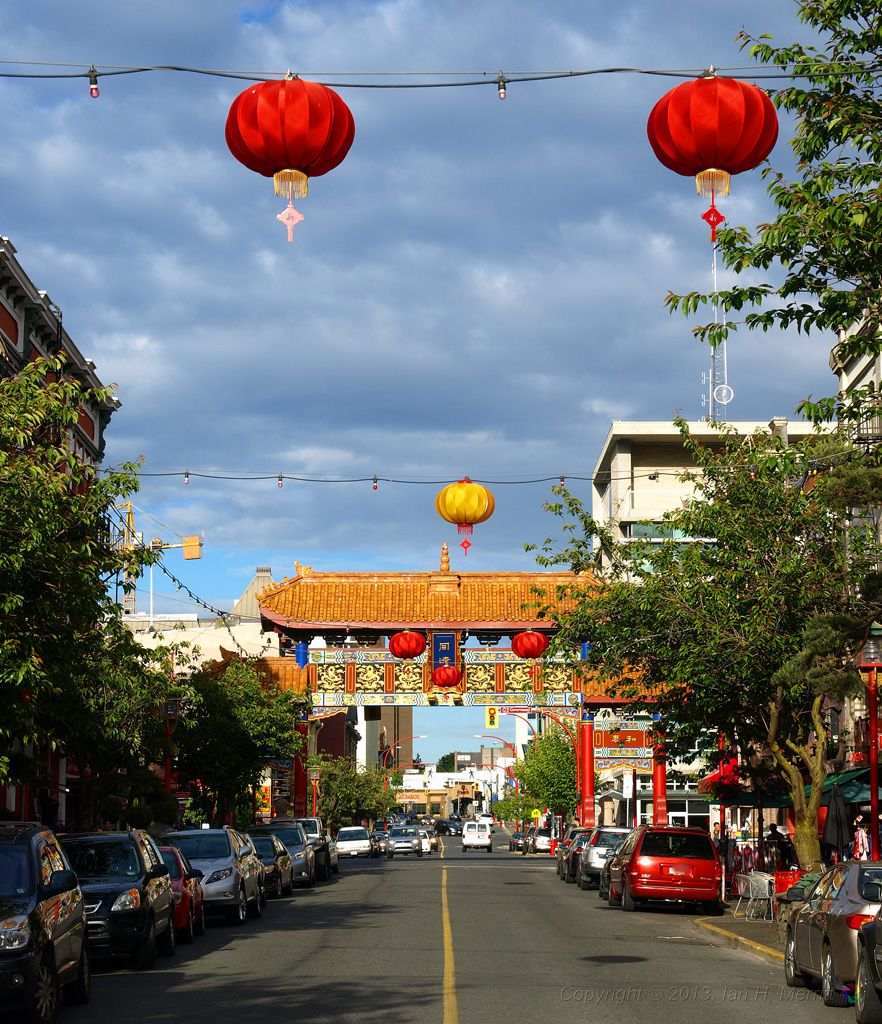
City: victoria